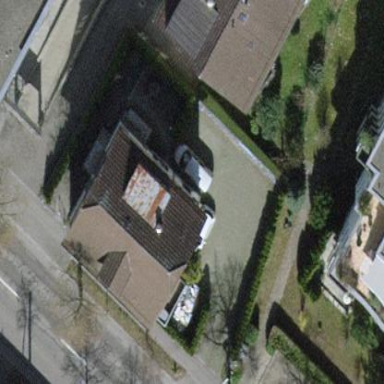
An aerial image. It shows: Detached building with tile roof of double saltbox shape.